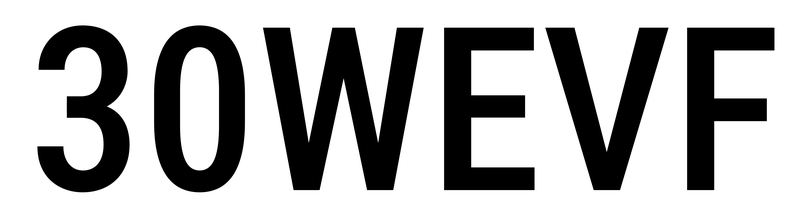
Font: Roboto_Condensed_Medium